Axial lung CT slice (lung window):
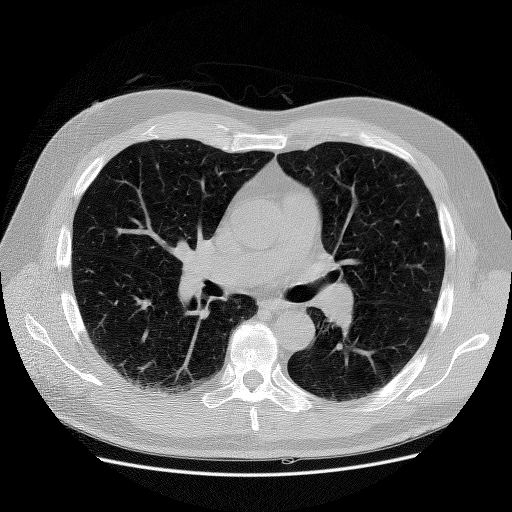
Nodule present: no